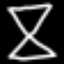
Label: hourglass